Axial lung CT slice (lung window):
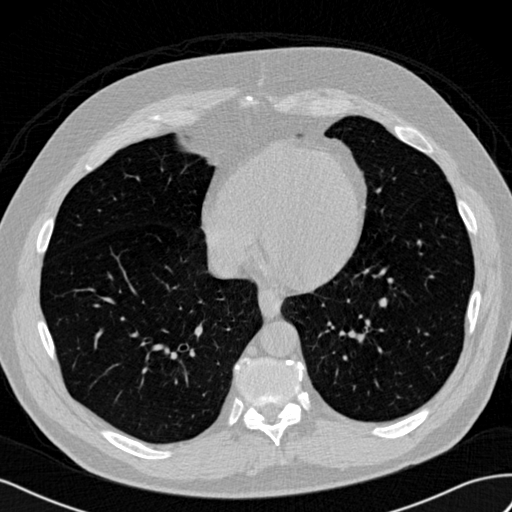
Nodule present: no